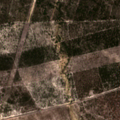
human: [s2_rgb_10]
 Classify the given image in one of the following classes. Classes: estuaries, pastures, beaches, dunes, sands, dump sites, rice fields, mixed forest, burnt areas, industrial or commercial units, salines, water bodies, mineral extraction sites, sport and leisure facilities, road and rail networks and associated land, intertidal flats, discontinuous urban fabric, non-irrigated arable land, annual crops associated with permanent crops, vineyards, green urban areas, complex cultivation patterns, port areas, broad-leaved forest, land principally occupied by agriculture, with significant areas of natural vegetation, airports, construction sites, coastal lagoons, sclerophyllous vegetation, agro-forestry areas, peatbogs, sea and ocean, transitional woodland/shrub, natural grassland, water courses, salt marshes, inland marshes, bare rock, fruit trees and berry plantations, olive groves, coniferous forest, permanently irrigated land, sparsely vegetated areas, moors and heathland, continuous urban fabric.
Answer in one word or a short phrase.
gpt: continuous urban fabric